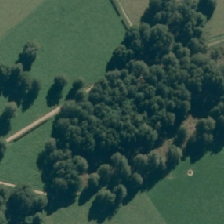
Land cover: indigenous_forest